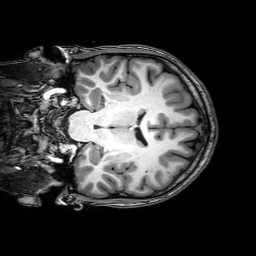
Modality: T1w
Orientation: coronal
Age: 22
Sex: male
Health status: healthy
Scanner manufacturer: philips
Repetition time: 0.008203 s
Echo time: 0.00377 s